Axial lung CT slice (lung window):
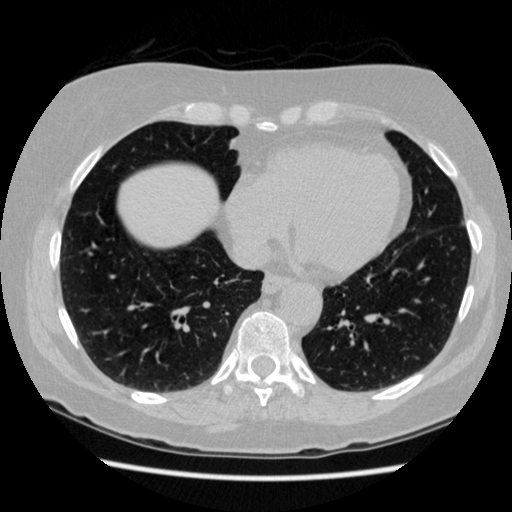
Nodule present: no